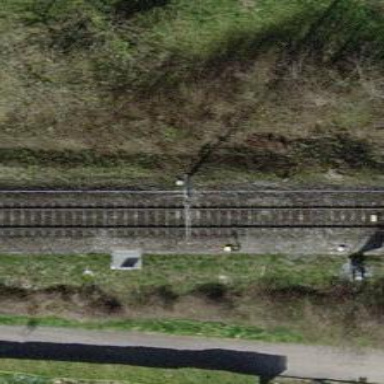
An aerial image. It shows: Single railway track with electrification through contact line.